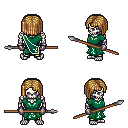
a pixel art fantasy rpg character, male body template, skeleton, sash dress, gold greaves, blonde pageboy hairstyle, metal gloves, spear, four views (front, back, left, right), 2x2 character sprite sheet, small pixel art, hard edges, no anti-aliasing